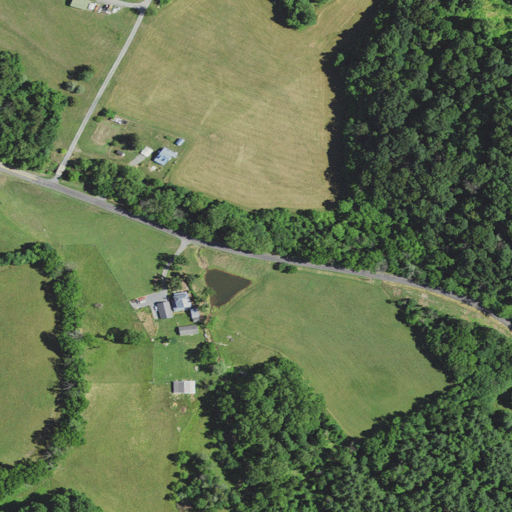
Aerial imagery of valley in Virginia named Gray Hollow containing pasture, mixed forest, deciduous forest, open development, low intensity development, evergreen forest, and grassland